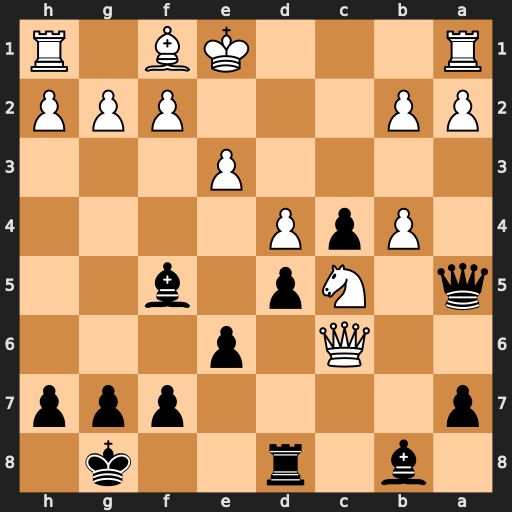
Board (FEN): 1b1r2k1/p4ppp/2Q1p3/q1Np1b2/1PpP4/4P3/PP3PPP/R3KB1R
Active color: b
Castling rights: KQ
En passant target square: -
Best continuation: Qxb4+ Kd1 Qxb2